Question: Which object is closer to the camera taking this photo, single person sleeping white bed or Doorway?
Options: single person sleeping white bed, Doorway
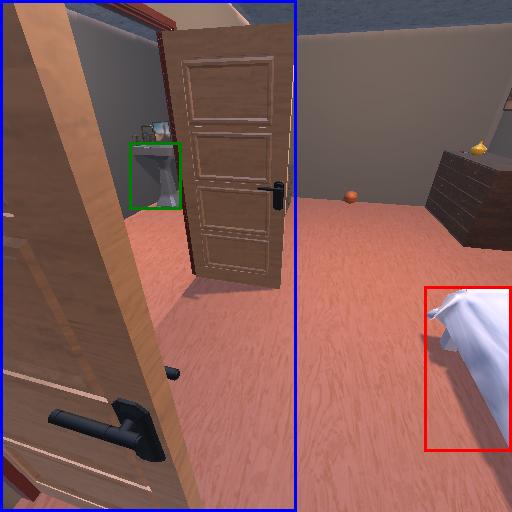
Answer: single person sleeping white bed